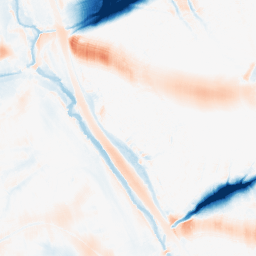
Category: morphological
Decomposition family: morphological_ellipse
Decomposition parameters: operation: average
width: 50
height: 30
Upsampling method: quintic
Upsampling parameters: scale: 4
Upsampling scale: 4